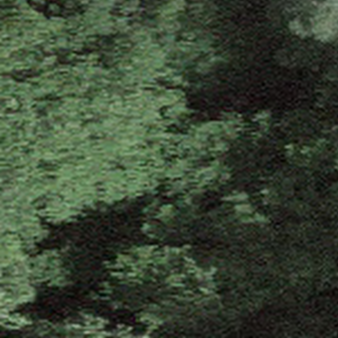
Label: other